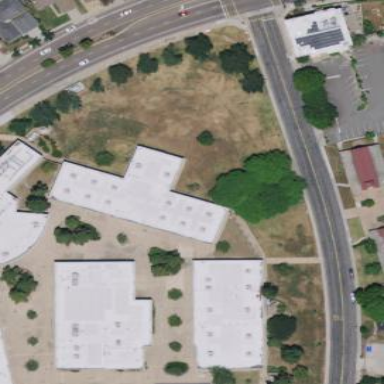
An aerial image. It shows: Education building.